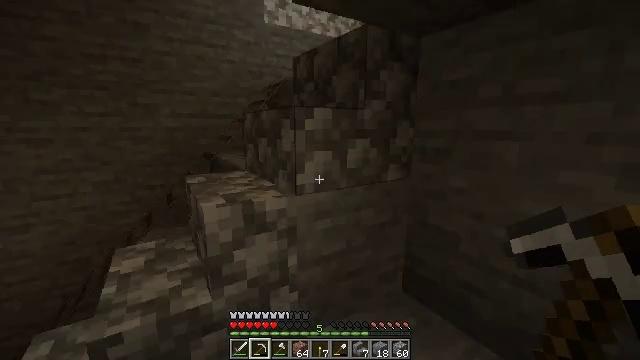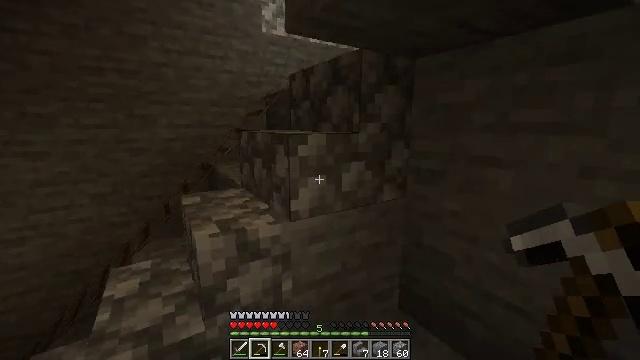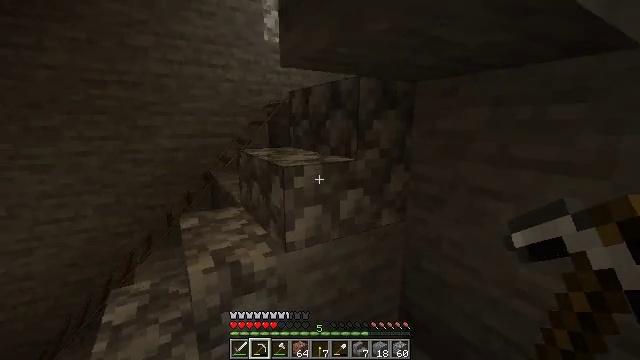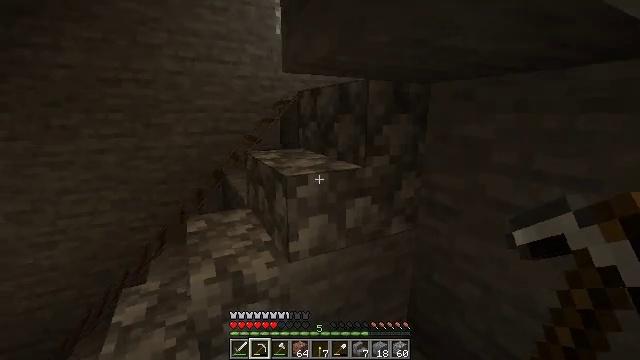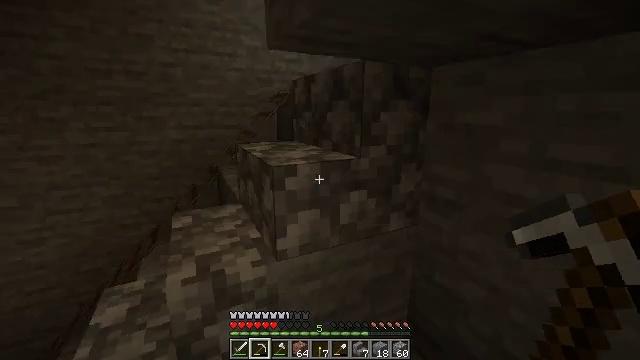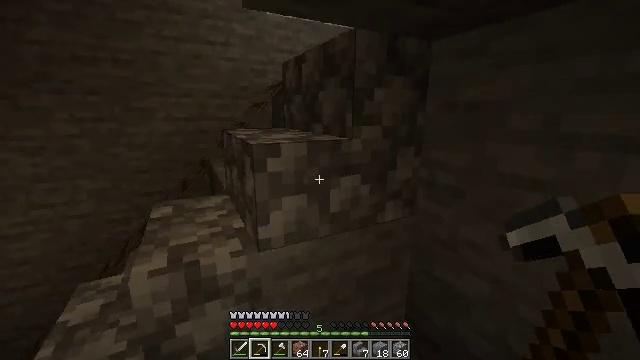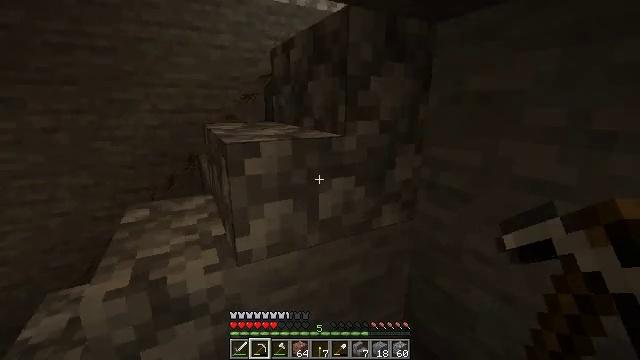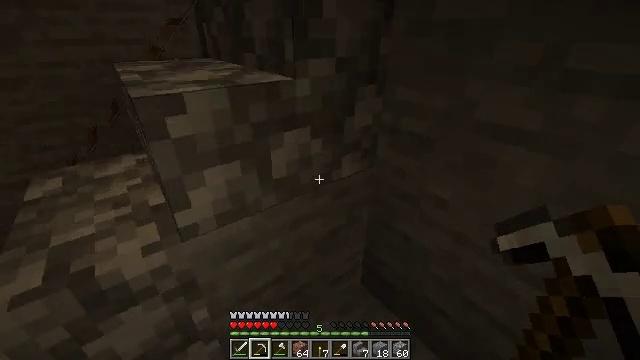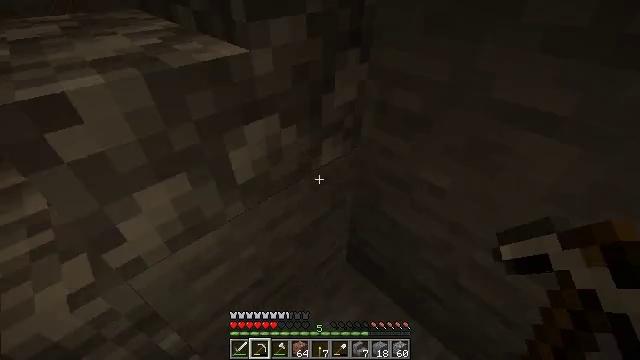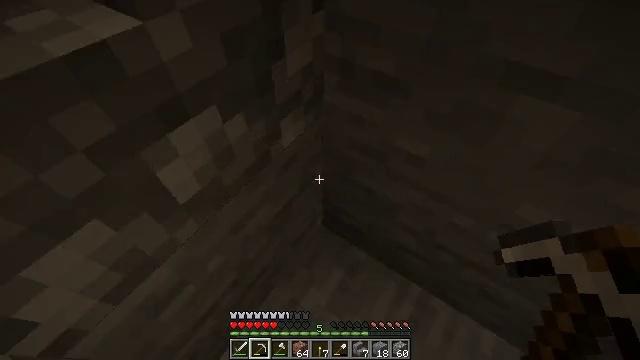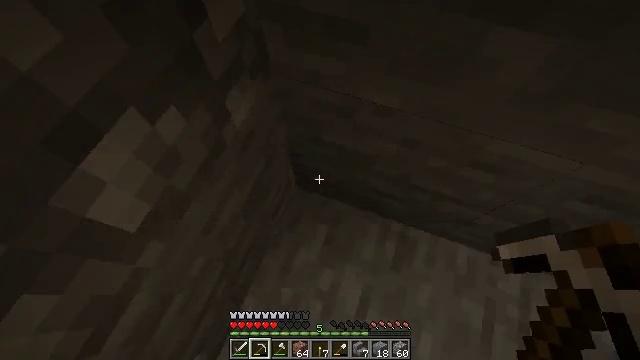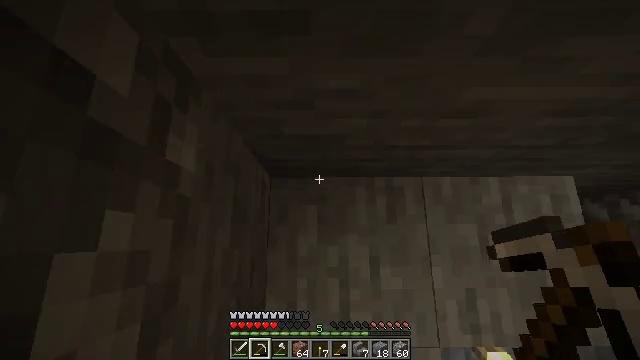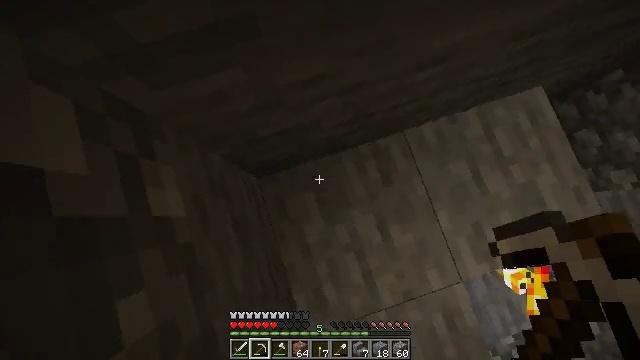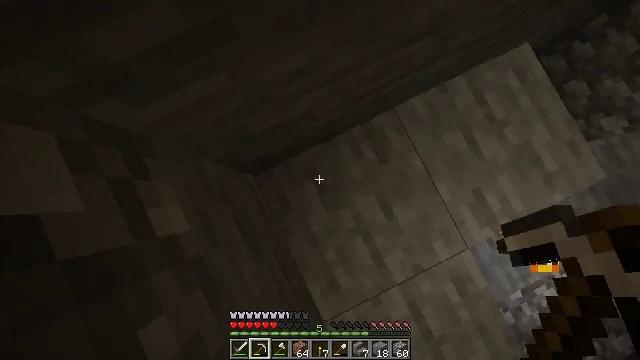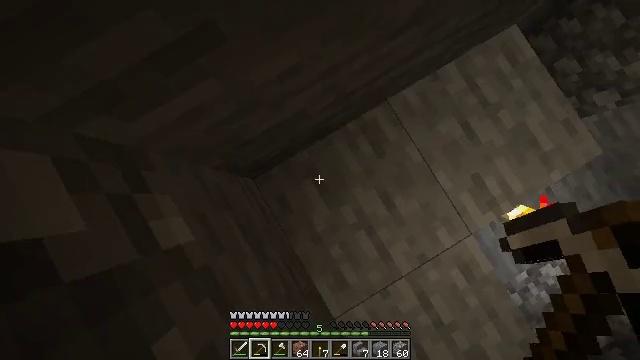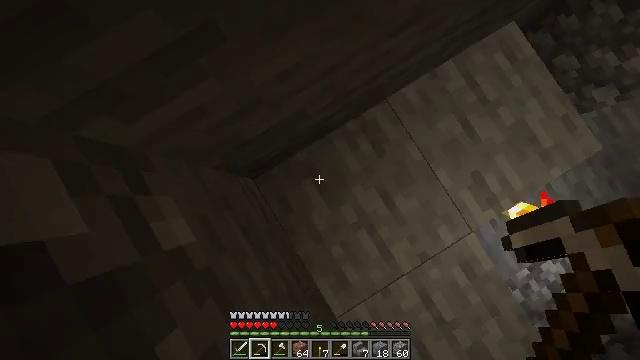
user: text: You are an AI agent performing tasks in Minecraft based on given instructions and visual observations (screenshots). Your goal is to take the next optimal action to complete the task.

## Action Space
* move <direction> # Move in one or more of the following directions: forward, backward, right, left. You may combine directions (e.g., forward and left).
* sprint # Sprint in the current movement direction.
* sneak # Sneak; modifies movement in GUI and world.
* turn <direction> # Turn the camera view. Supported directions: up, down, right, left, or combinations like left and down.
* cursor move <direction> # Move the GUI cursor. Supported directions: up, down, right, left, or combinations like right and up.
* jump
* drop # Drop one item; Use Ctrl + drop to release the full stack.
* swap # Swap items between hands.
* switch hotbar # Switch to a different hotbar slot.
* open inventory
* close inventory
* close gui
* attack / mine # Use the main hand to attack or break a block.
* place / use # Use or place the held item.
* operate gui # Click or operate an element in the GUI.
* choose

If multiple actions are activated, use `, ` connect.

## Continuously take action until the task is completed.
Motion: motion action
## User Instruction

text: Destroy the wall torch to gather it.
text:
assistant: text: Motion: move forward, jump
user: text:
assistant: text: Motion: move forward, turn left, jump
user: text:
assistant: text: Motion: move forward, turn left and down
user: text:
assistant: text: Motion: move forward
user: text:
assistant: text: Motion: move forward
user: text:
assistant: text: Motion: move forward, turn down
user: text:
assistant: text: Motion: move forward, turn right and down
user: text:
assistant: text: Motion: move forward, turn right and down
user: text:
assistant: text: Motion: move forward, turn right and down
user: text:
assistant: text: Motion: move forward, turn right and down
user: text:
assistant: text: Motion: turn right and down
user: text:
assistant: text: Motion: turn right and down
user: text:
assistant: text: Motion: turn right and down
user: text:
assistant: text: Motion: turn right
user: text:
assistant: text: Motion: no_op
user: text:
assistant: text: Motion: move right
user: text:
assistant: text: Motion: move right
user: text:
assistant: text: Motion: move right, turn down
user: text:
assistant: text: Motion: move right
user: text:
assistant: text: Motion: move right
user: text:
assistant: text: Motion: move right
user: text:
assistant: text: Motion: move right
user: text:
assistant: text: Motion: move right
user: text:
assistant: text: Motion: move right, turn left
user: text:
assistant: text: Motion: move right, turn left and down
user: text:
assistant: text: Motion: turn left and up
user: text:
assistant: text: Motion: turn left and up
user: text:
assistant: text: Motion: turn left and up
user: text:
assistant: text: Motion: turn left and up
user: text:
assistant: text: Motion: turn left and up